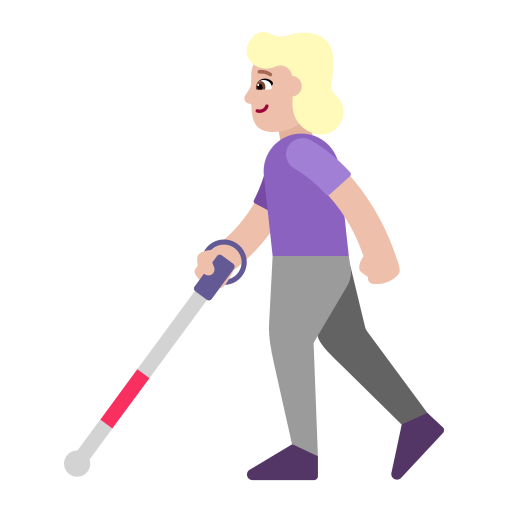
woman with white cane flat  light